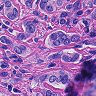
Metastatic tissue present: yes